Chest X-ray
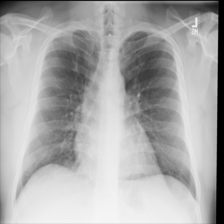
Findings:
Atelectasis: negative
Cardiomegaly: negative
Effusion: negative
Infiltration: negative
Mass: negative
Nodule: negative
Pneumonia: negative
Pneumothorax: negative
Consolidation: negative
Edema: negative
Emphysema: negative
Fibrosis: negative
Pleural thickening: negative
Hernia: negative